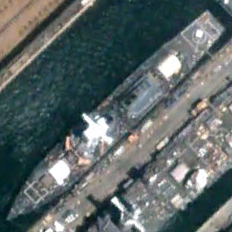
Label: destroyer